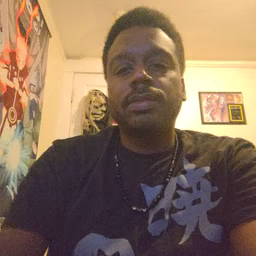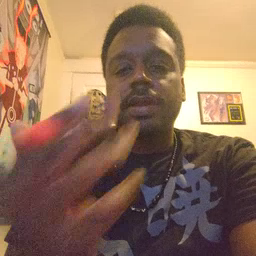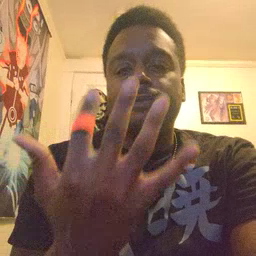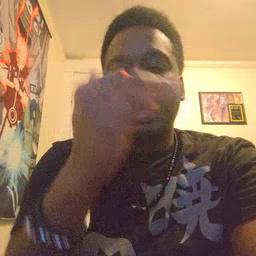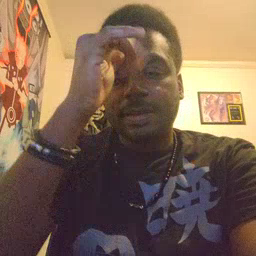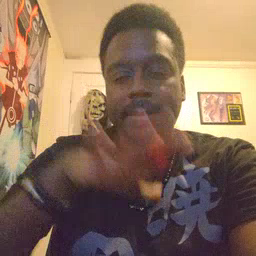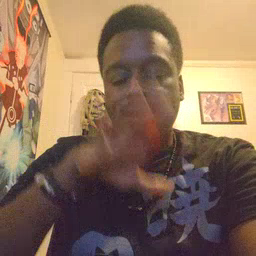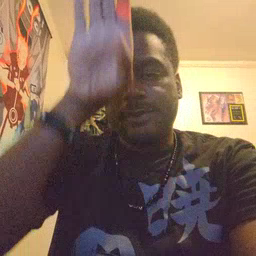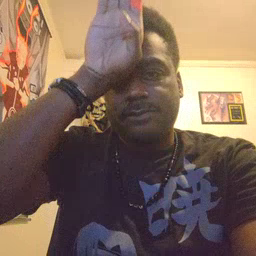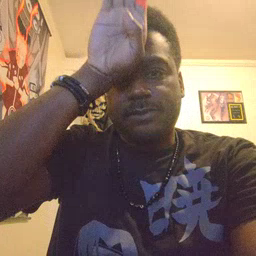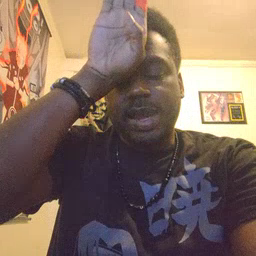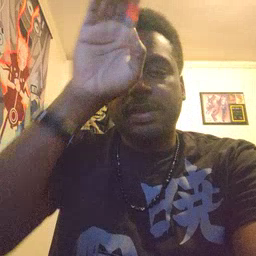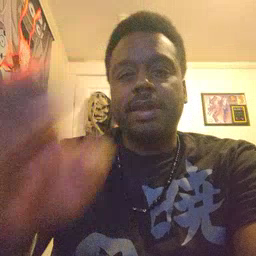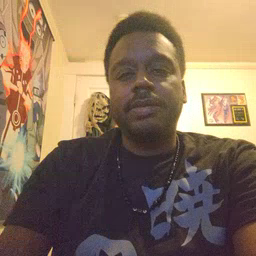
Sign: fireman